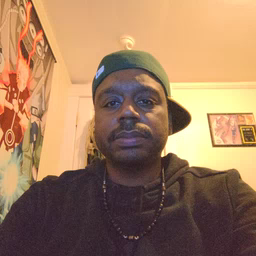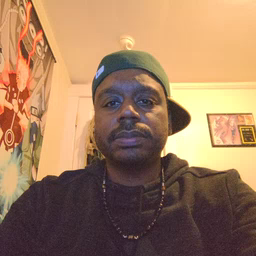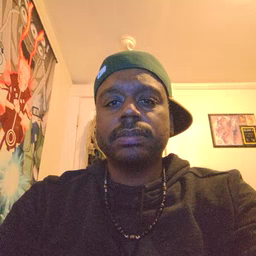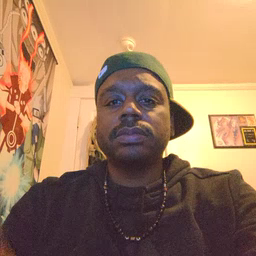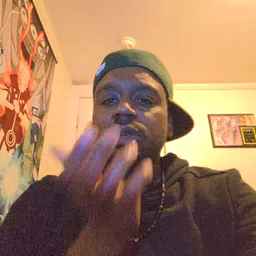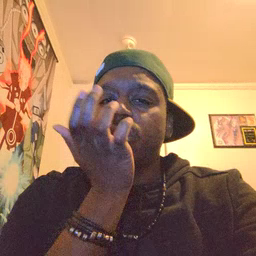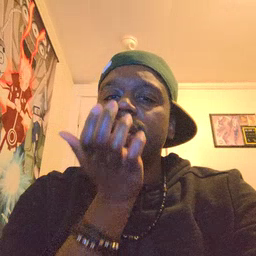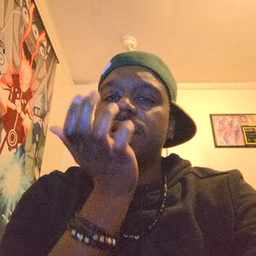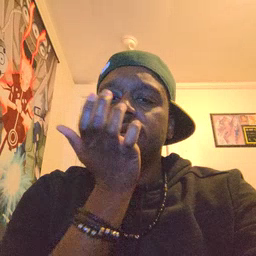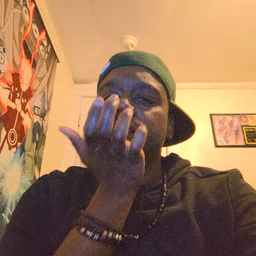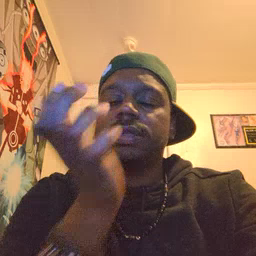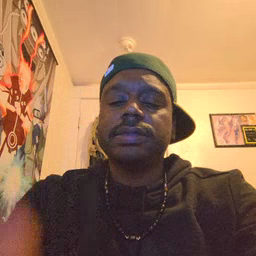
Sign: grass